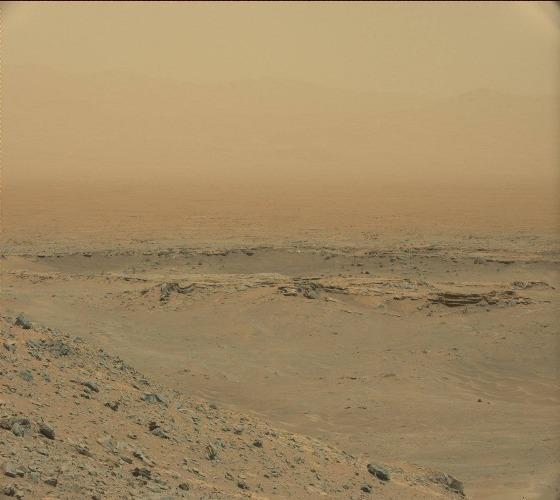
Terrain classes present: Gravel / Sand / Soil, Rock, Sky / Distant Mountains